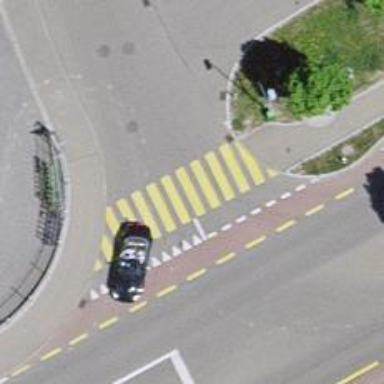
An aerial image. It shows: Marked zebra crossing with clear markings.